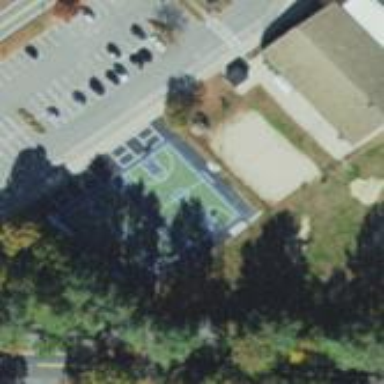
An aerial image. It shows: Basketball court on leisure land pitch.